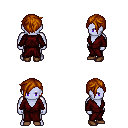
a pixel art fantasy rpg character, male body template, dark elf, purple skin, red robe, teal pants, brunette pixie cut hairstyle, brown shoes, four views (front, back, left, right), 2x2 character sprite sheet, small pixel art, hard edges, no anti-aliasing